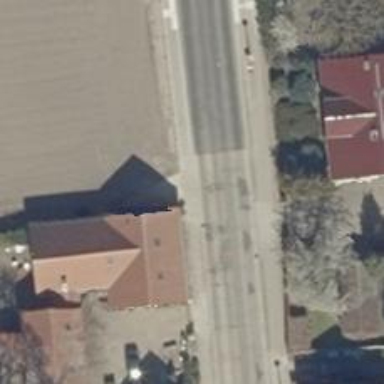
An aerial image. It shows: Concrete driveway.